Question: I'm trying to scramble all the pixels in an image and my implementation of Knuths shuffle (as well as someone else's) seems to fail. Seems it is working doing each row. I cannot work out why - just can't see it.
Here is what happens:

Which ain't very scrambly! Well, it could be more scrambly, and more scrambly it needs to be.
Here's my code:
'''
import Image
from numpy import *
file1 = "lhooq"
file2 = "kandinsky"
def shuffle(ary):
a=len(ary)
b=a-1
for d in range(b,0,-1):
e=random.randint(0,d)
ary[d],ary[e]=ary[e],ary[d]
return ary
for filename in [file1, file2]:
fid = open(filename+".jpg", 'r')
im = Image.open(fid)
data = array(im)
# turn into array
shape = data.shape
data = data.reshape((shape[0]*shape[1],shape[2]))
# Knuth Shuffle
data = shuffle(data)
data = data.reshape(shape)
imout = Image.fromarray(data)
imout.show()
fid.close()
'''
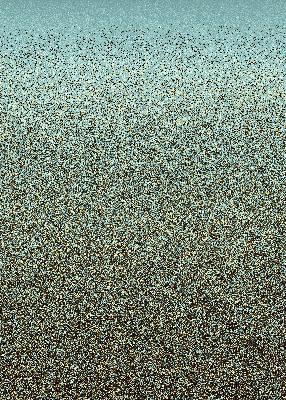
Answer: When 'ary' is a 2D array, 'ary[d]' is a of a that array rather than a copy of the contents.
Therefore, 'ary[d],ary[e]=ary[e],ary[d]' is equivalent to the assignment 'ary[d] = ary[e]; ary[e] = ary[e]', since 'ary[d]' on the RHS is simply a pointer to the 'd'th element of 'ary' (as opposed to a copy of the pixel value).
To solve this, you can use :
'''
ary[[d,e]] = ary[[e,d]]
'''